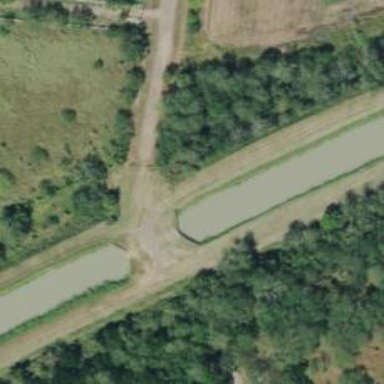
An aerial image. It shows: Culvert tunnel under canal.